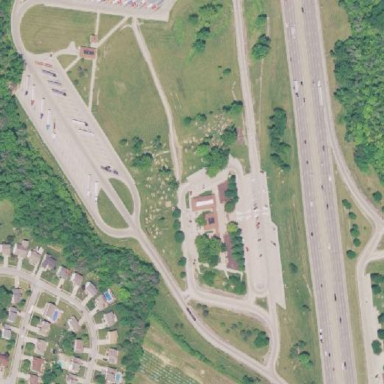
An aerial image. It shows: Rest area on the road.